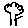
Label: tree